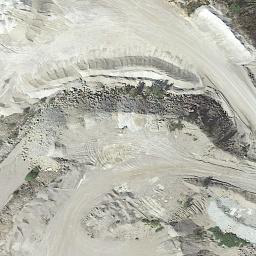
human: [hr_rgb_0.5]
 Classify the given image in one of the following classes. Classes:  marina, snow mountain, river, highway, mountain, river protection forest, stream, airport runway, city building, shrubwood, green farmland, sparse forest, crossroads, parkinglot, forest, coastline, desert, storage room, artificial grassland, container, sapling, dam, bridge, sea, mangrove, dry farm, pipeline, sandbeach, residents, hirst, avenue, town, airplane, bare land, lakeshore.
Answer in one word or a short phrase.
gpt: bare land